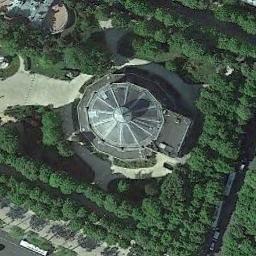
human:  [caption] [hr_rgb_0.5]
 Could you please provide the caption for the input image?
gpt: The church with an octagon dome is surrounded by some trees .

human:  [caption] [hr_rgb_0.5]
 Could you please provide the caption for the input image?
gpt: This is a church with a white roof like an umbrella .

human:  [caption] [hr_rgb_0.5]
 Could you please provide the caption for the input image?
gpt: A silver-gray domed church surrounded by trees, Roads and cars .

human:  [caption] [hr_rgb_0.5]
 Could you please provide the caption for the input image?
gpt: The church with a circular roof is surrounded by many trees .

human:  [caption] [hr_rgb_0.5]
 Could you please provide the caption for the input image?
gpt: A church with a round structure is surrounded by many green trees .